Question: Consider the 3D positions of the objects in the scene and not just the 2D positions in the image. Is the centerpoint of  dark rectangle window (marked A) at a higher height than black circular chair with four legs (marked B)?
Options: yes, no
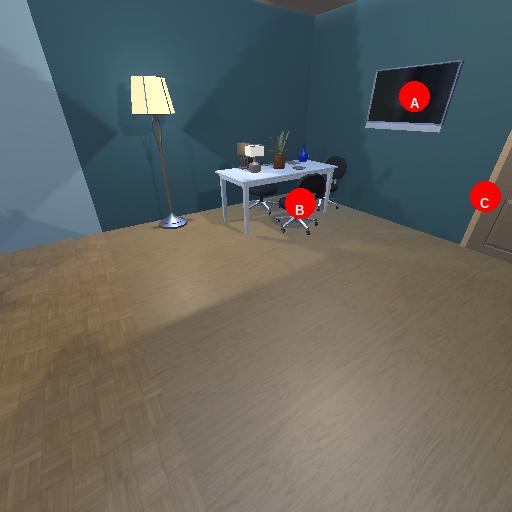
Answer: yes